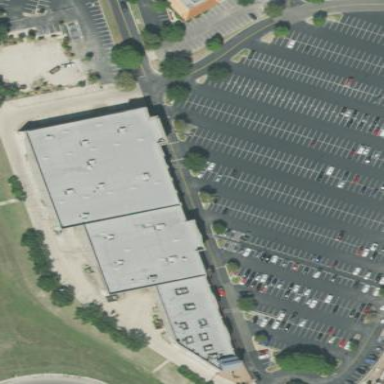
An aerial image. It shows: Retail building.